Question: I am very new to Swift and I don't know how to make my UILabel show all text.
Here is how my label looks like in my storyboard:
As you see, part of the text is omitted. I can show all the text by dragging the UILabel to resize. However, during the runtime, if the text is set dynamically, how can I resize the label so that it can show more all of the text?
I tried 'UILabel.sizeToFit()' but that doesn't seem to change anything.
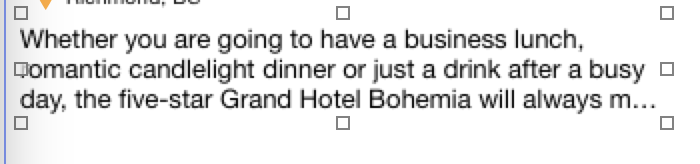
Answer: you can do this by setting 'numberOfLines' to '0'
'''
myLabel.text = "whatever"
myLabel.numberOfLines = 0
myLabel.lineBreakMode = NSLineBreakMode.ByWordWrapping
'''
And you have so set frame according to it
Refer : <URL>